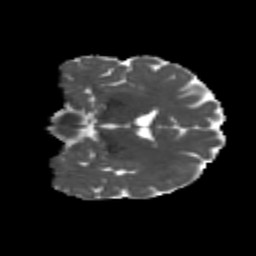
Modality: MD
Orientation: coronal
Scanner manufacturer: siemens
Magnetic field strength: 3 T
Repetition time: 4.16 s
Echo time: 0.0806 s